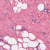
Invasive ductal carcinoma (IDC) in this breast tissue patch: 0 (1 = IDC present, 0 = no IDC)